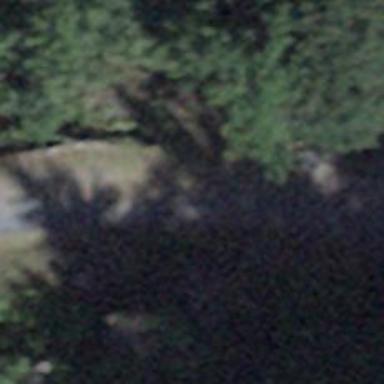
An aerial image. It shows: Gravel track with grade 2 quality.